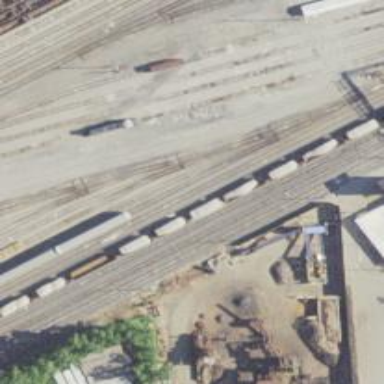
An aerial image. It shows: Railway yard used for servicing trains.